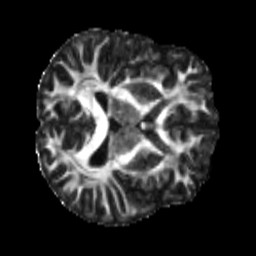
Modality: FA
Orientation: axial
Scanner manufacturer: siemens
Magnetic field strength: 3 T
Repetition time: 4 s
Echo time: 0.0594 s